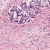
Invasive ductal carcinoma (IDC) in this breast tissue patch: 1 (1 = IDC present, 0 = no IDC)